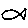
Label: fish